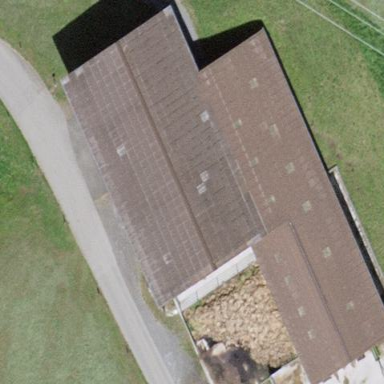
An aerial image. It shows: Rural barn.